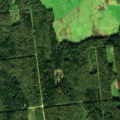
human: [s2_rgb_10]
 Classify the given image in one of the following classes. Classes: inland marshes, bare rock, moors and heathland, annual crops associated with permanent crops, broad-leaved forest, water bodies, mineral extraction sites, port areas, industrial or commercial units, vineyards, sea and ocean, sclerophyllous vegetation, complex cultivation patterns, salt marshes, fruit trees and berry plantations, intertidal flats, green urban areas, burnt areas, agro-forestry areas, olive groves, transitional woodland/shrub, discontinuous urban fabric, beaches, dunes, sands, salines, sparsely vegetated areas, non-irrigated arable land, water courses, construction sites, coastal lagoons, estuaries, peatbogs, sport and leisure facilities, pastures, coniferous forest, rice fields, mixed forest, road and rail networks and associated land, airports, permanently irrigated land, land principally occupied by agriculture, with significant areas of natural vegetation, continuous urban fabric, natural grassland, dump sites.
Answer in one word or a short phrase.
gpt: land principally occupied by agriculture, with significant areas of natural vegetation, mixed forest